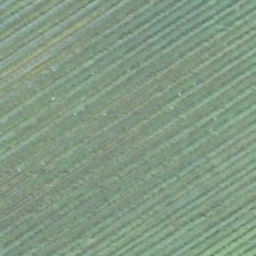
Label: agricultural